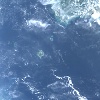
Label: water